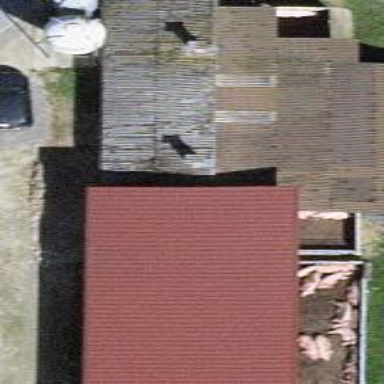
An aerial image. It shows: Stable.